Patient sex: M
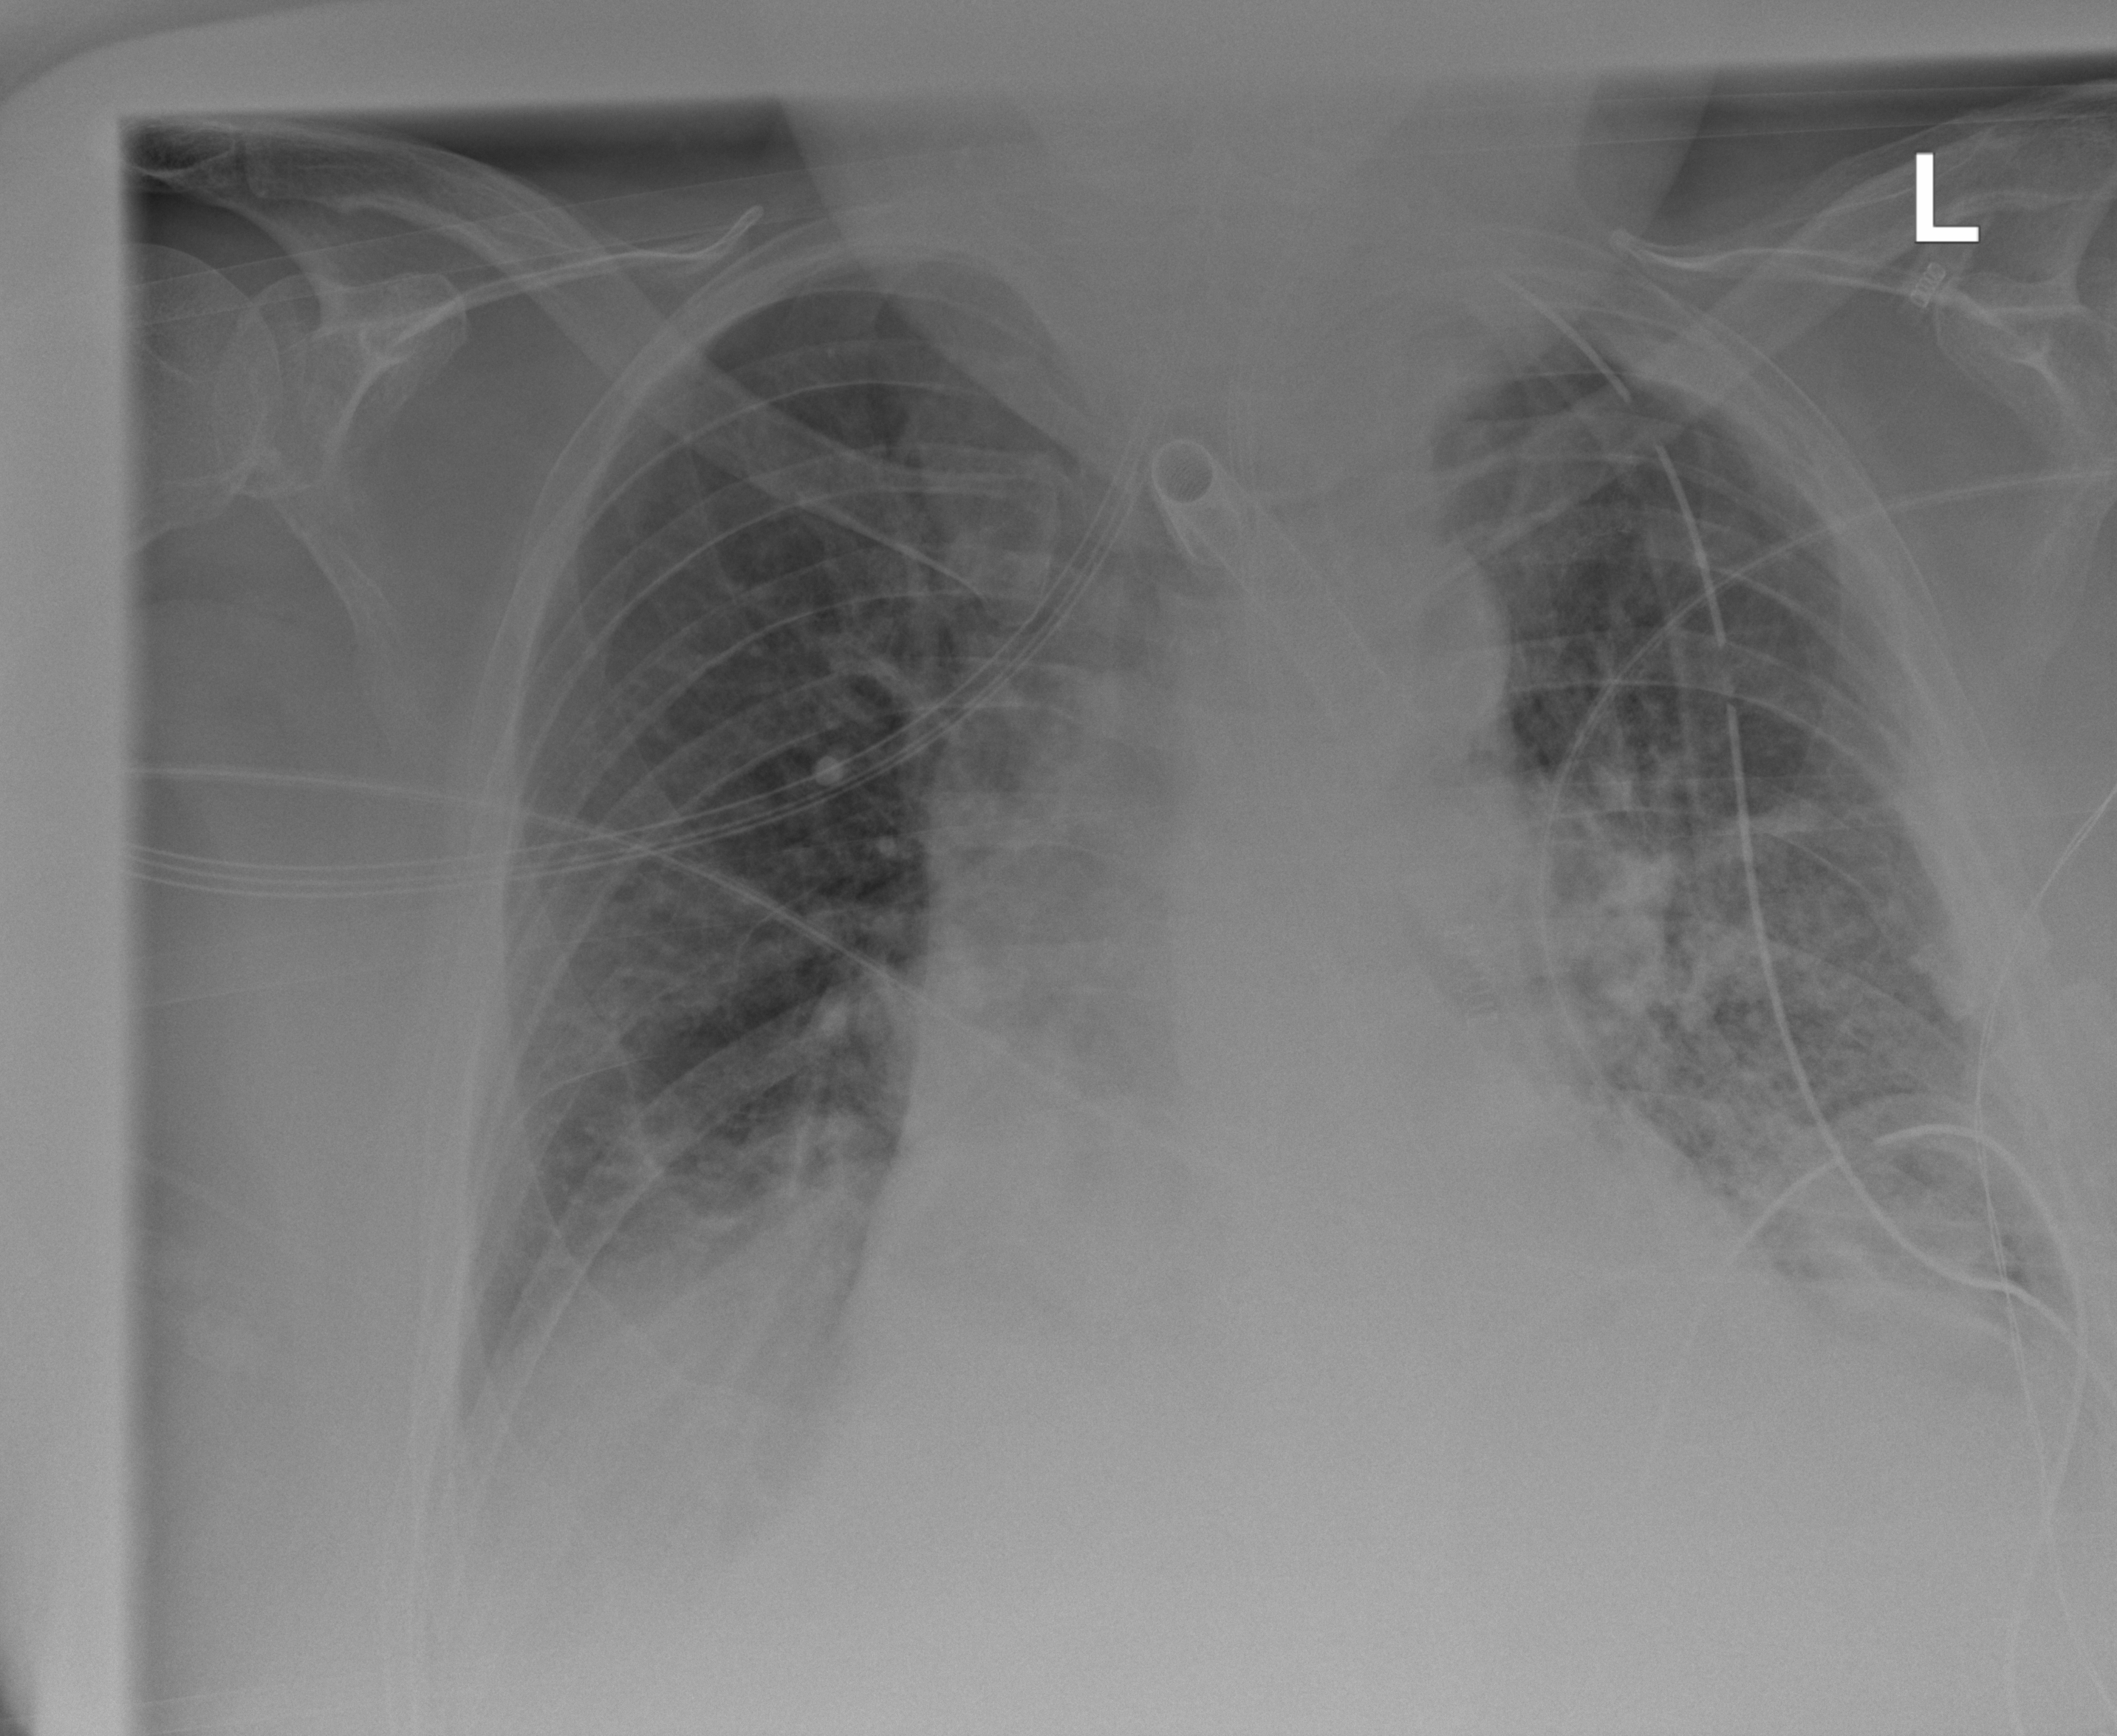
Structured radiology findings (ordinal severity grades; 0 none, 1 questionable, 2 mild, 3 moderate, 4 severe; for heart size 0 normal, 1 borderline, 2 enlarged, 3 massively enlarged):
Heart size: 1
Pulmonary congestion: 2
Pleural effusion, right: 2
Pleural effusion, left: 2
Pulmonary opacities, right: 0
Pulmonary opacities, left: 2
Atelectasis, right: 2
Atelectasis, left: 2